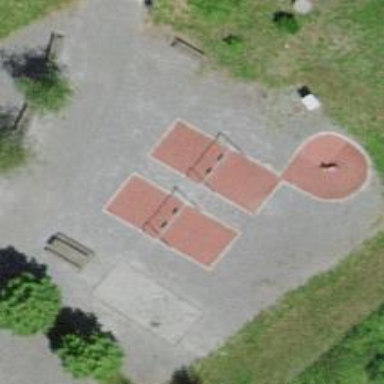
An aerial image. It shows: Playground featuring swings.